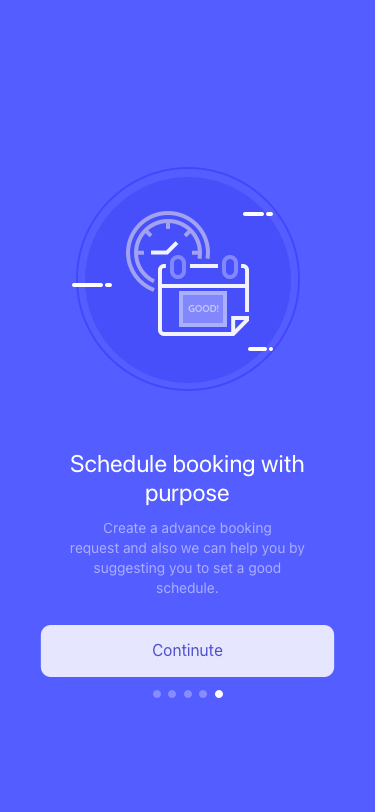
Text in this UI design:
Create a advance booking
request and also we can help you by
suggesting you to set a good
schedule.
Schedule booking with
purpose
Continute